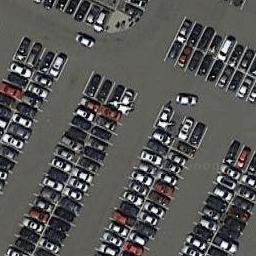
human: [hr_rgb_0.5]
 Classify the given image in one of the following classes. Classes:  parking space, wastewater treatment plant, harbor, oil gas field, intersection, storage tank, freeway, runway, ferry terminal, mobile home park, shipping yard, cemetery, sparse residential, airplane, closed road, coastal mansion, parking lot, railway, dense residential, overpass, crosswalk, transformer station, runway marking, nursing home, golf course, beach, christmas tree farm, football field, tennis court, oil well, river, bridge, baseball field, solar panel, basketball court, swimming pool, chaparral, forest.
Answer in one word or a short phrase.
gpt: parking lot